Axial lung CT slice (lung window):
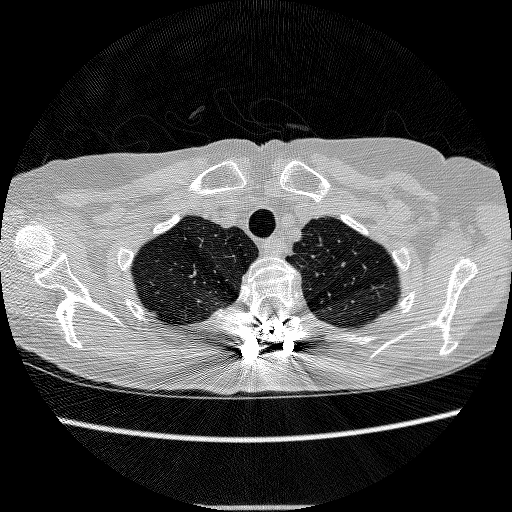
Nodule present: no